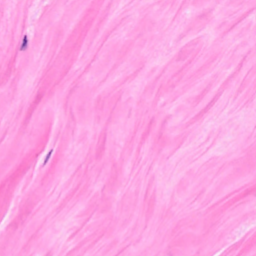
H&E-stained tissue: Breast